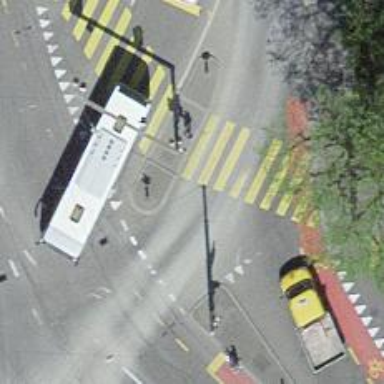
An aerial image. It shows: Road crossing with traffic signals and island.